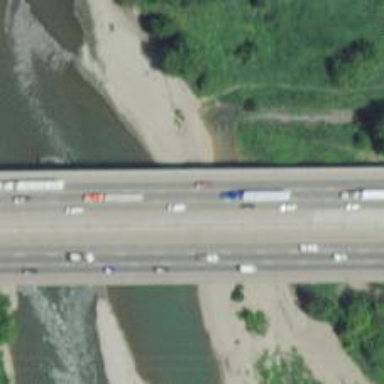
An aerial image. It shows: Concrete bridge pier.